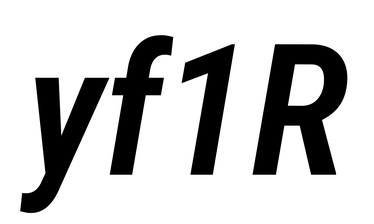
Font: Roboto-Italic_Condensed_SemiBold_Italic